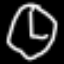
Label: clock